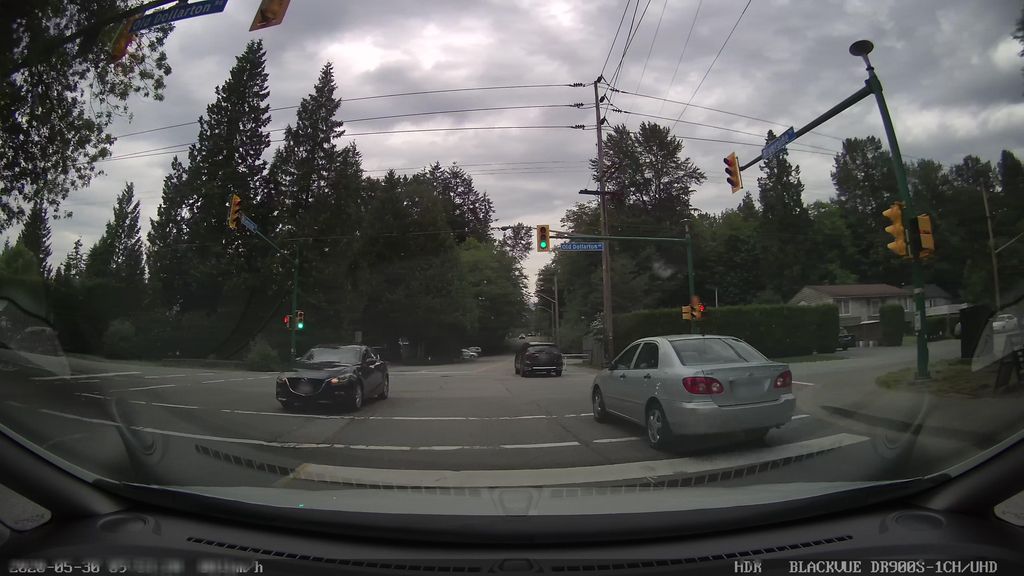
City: vancouver